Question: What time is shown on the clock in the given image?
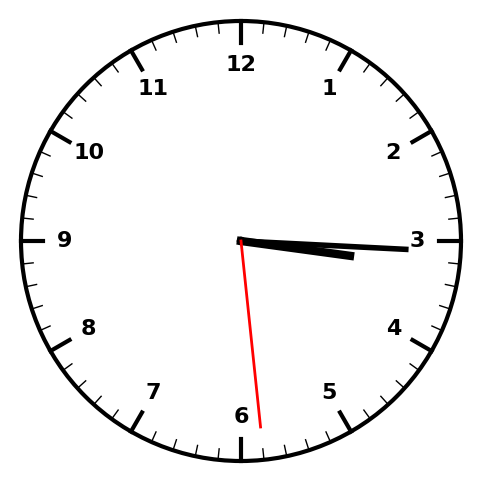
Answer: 03:15:29